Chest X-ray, PA view. Patient: 48 years old, sex M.
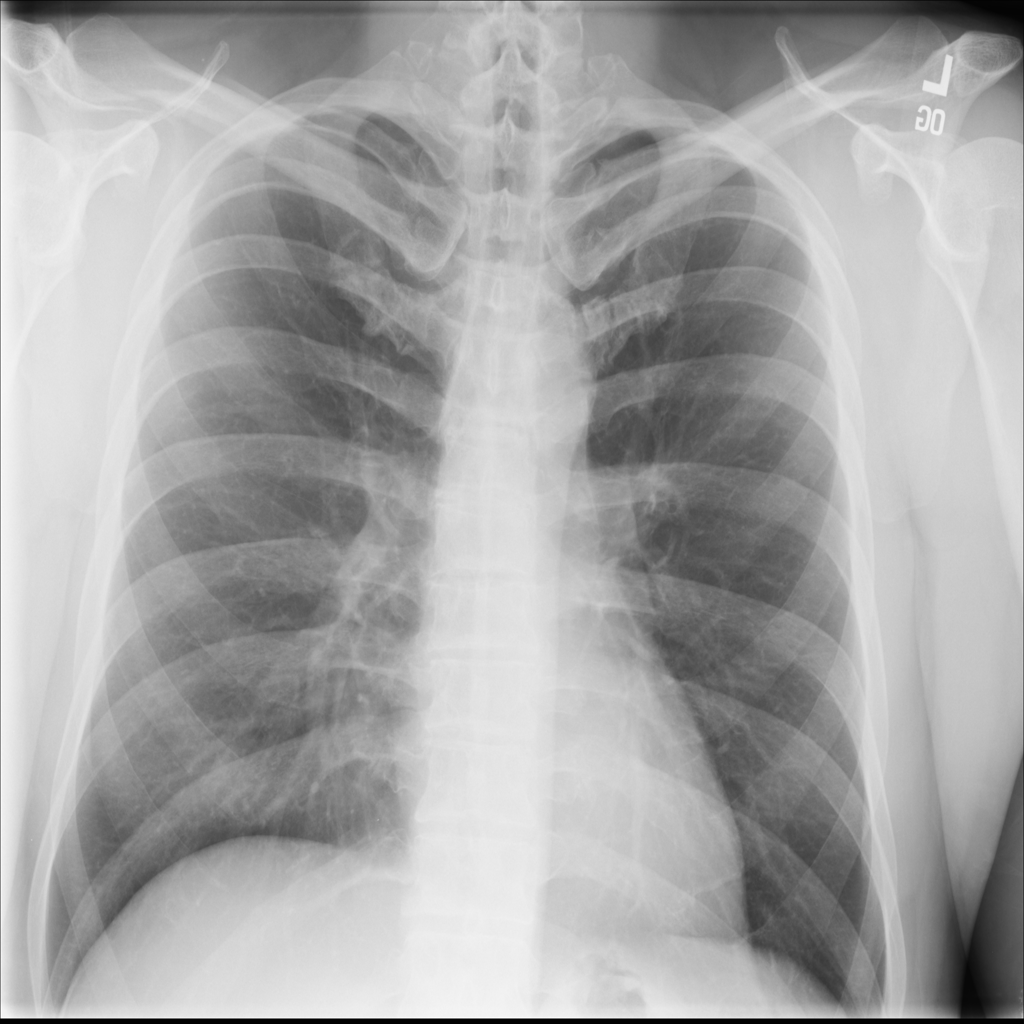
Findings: No Finding